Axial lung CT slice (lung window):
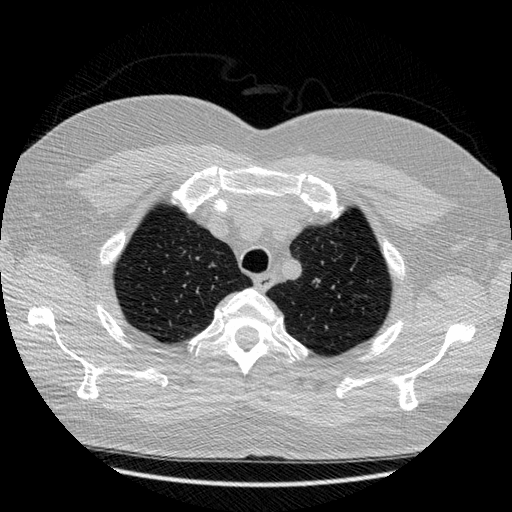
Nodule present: no